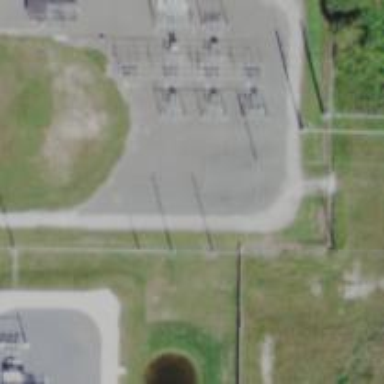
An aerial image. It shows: Power pole.